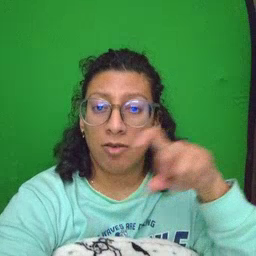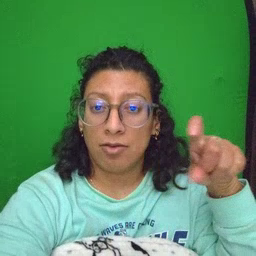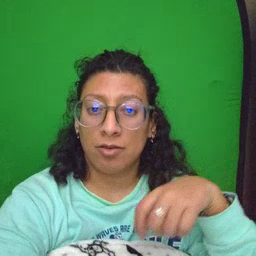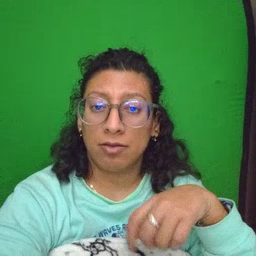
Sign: closet